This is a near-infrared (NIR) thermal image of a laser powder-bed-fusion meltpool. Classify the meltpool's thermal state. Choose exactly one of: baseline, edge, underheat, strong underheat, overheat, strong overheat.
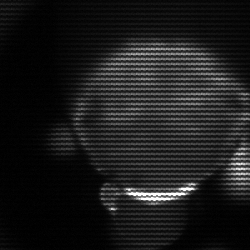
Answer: edge